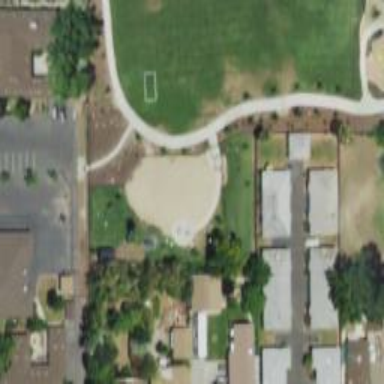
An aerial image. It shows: Shuffleboard pitch used for leisure sports.